Field crop: maize
Growth stage: 2
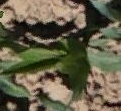
Species: maize